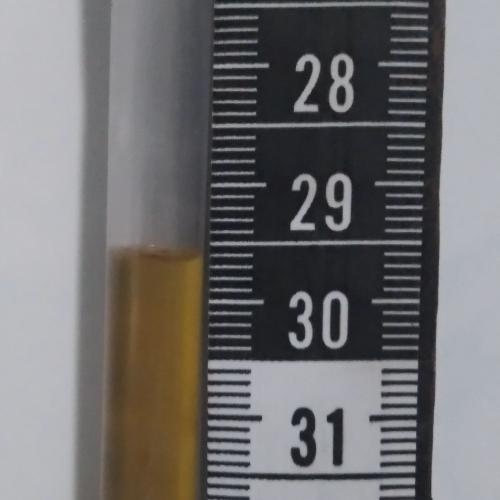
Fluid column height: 29.6 cm